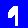
Digit: 9